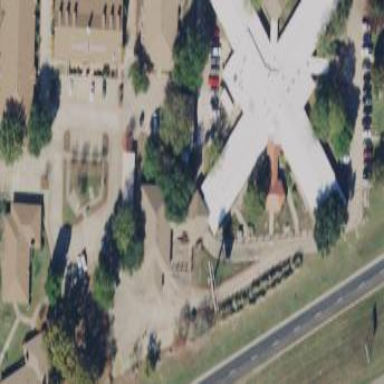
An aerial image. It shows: Nursing home building.